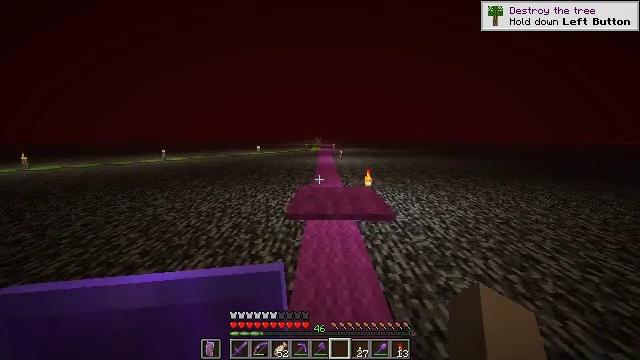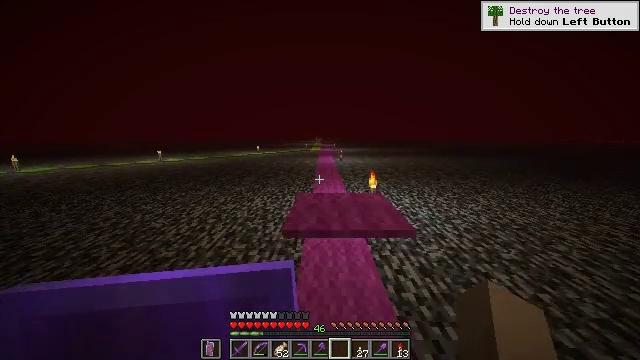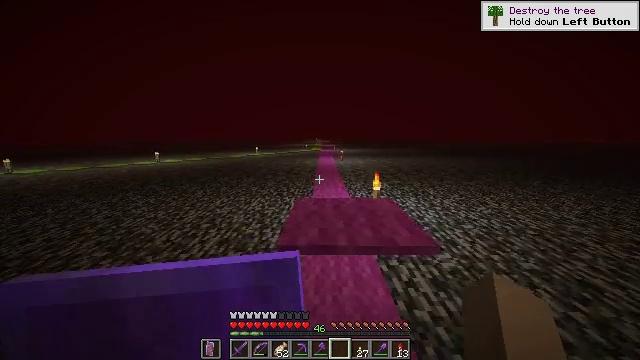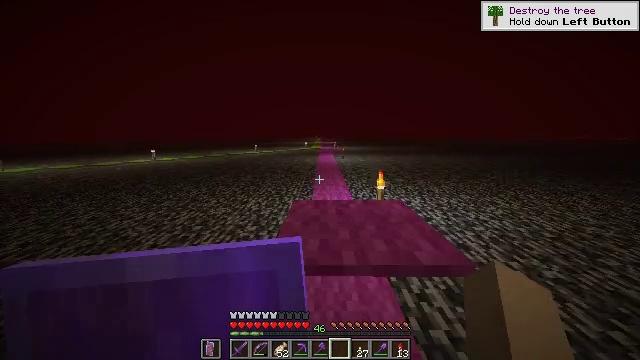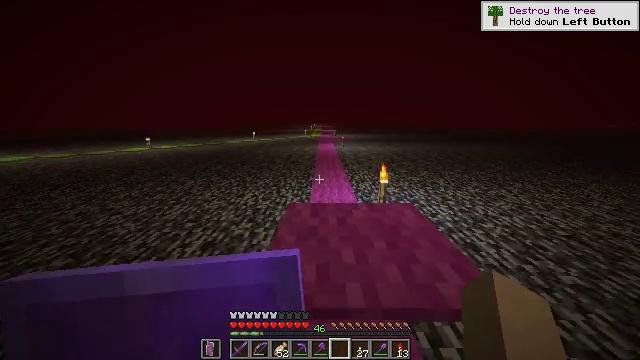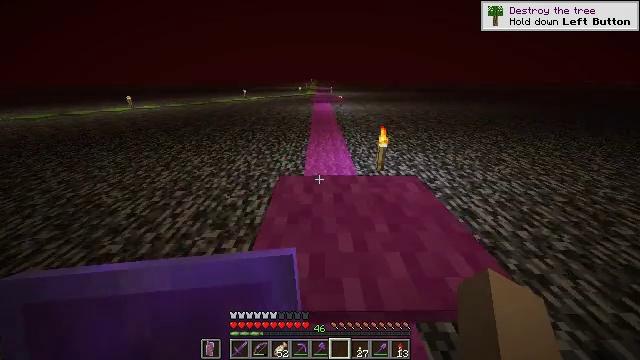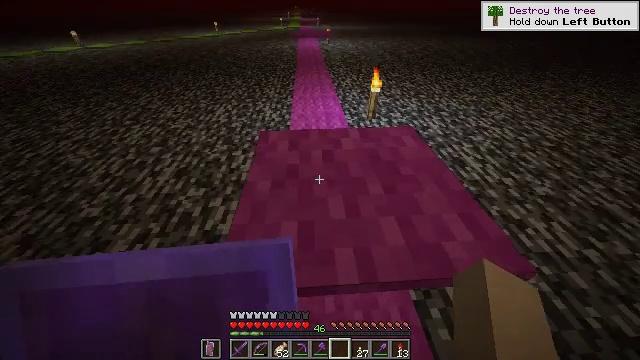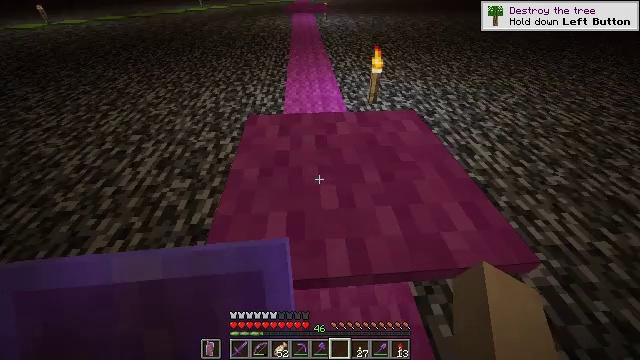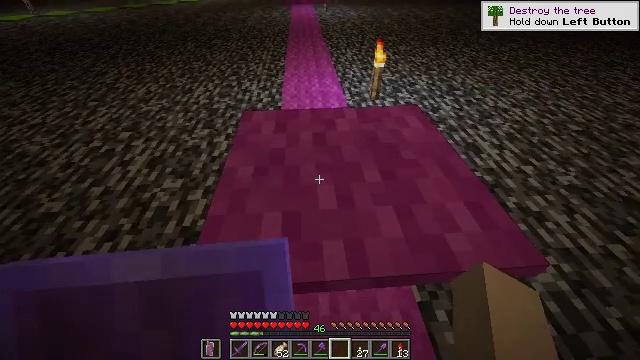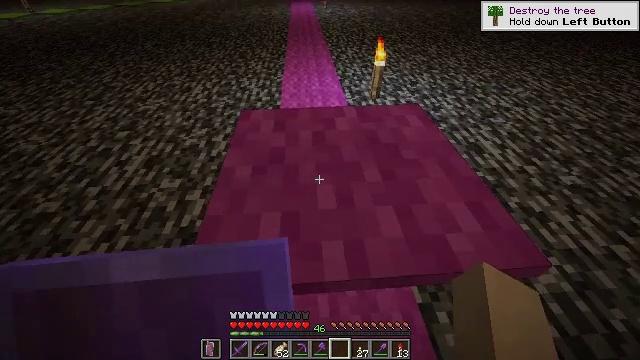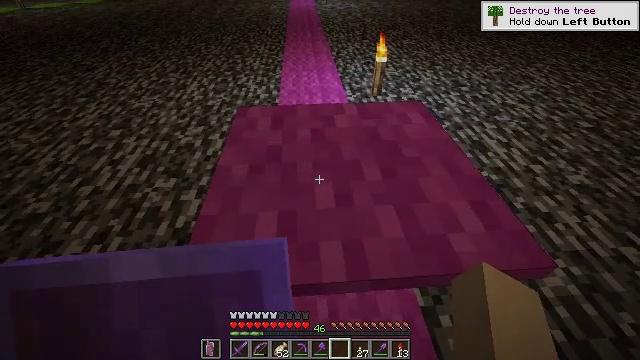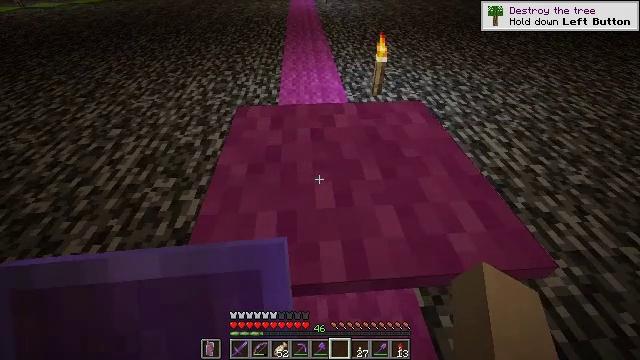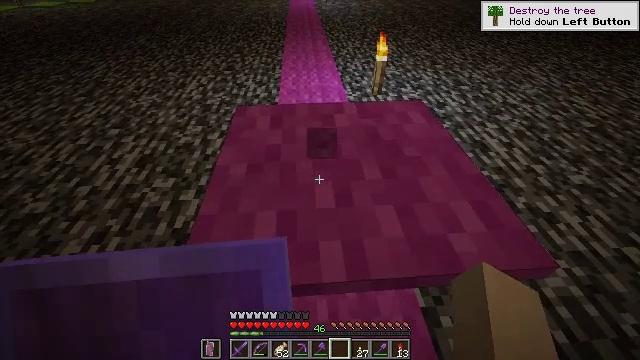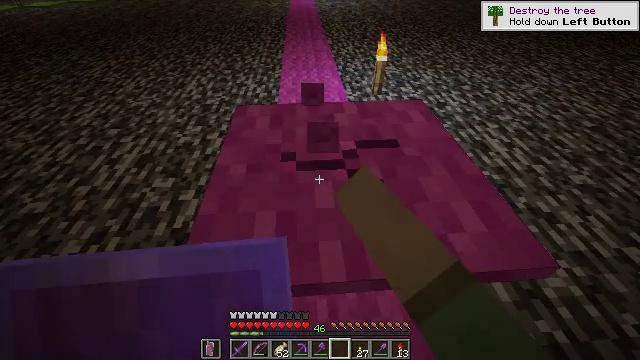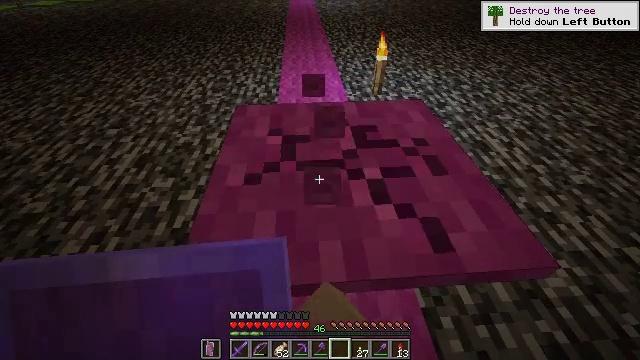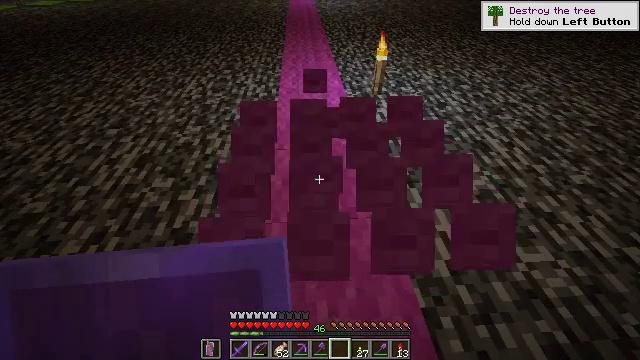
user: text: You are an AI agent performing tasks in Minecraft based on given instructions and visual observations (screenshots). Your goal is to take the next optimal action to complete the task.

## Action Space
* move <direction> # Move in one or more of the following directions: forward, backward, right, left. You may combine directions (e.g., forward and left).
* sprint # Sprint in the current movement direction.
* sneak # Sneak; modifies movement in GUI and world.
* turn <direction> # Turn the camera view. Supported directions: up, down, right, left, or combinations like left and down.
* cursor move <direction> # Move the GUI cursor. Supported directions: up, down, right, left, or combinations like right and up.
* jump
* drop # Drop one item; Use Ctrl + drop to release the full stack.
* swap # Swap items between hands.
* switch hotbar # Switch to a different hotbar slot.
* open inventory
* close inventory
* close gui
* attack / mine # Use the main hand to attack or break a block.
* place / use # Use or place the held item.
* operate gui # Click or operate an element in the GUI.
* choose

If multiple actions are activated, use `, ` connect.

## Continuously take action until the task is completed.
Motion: motion action
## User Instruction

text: Break the magenta carpet to pick it up.
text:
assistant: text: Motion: move forward, sprint
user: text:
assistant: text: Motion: move forward, sprint
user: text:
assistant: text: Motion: move forward, sprint
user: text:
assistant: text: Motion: move forward, sprint, turn down
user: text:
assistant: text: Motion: move forward, sprint, turn right and down
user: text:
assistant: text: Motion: move forward, sprint, turn right and down
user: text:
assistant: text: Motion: move forward, turn down
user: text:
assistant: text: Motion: no_op
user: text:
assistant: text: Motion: no_op
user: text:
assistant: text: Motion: no_op
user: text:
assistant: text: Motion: no_op
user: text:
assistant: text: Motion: attack / mine
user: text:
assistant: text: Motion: attack / mine
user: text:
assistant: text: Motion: attack / mine
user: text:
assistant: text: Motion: attack / mine
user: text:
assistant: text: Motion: attack / mine
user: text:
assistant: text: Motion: attack / mine
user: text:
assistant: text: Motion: move forward, attack / mine
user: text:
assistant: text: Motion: move forward, attack / mine
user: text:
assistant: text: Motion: move forward
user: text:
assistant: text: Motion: move forward, turn left and up
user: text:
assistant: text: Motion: move forward, turn left and up
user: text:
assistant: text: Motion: move forward, sprint, turn up
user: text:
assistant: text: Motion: move forward, sprint
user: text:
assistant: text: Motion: move forward, sprint
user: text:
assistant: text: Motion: move forward, sprint
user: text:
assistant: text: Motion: move forward, sprint
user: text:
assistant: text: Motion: move forward, sprint
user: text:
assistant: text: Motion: move forward, sprint
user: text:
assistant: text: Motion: move forward, sprint